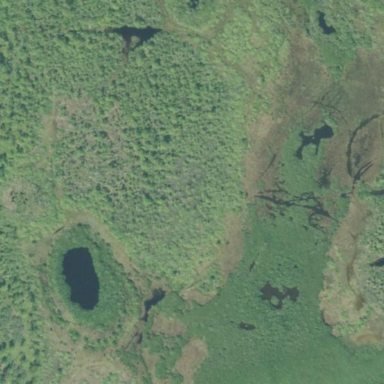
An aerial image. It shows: Swamp in wetland area.